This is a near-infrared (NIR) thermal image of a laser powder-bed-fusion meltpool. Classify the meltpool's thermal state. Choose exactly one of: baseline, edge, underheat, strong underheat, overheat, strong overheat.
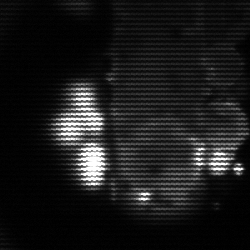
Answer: strong underheat